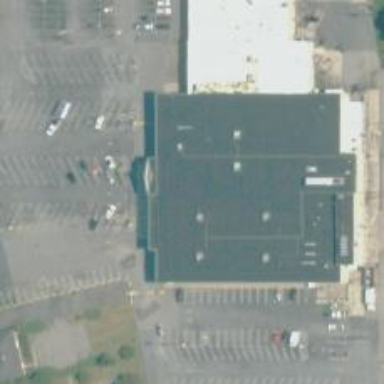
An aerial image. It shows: Supermarket.